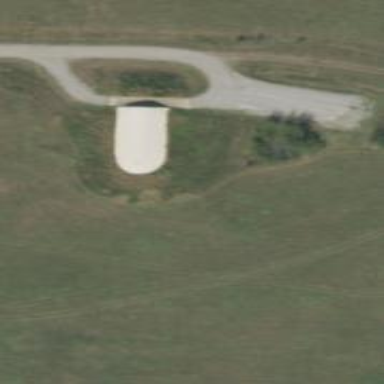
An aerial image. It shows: Military bunker for protection and defense.